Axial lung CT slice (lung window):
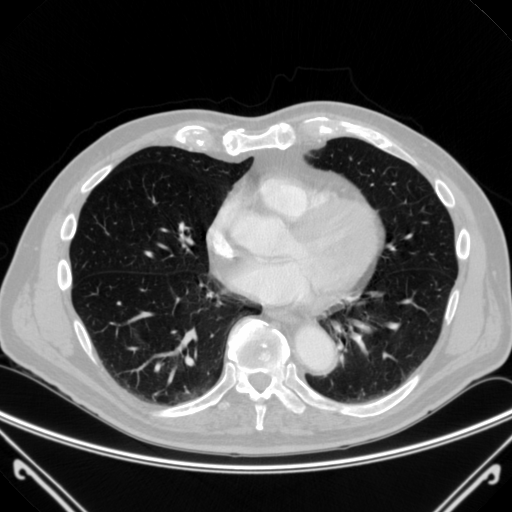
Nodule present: no